Field crop: maize
Growth stage: 1
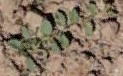
Species: convolvulus